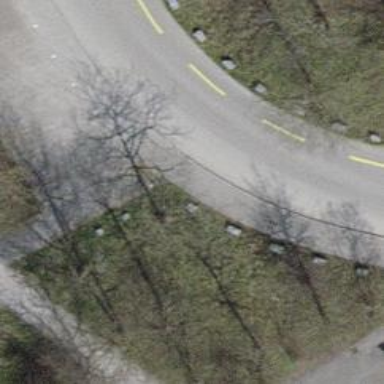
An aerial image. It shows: Bollard barrier.